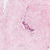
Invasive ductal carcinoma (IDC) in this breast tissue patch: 0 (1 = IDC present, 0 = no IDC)